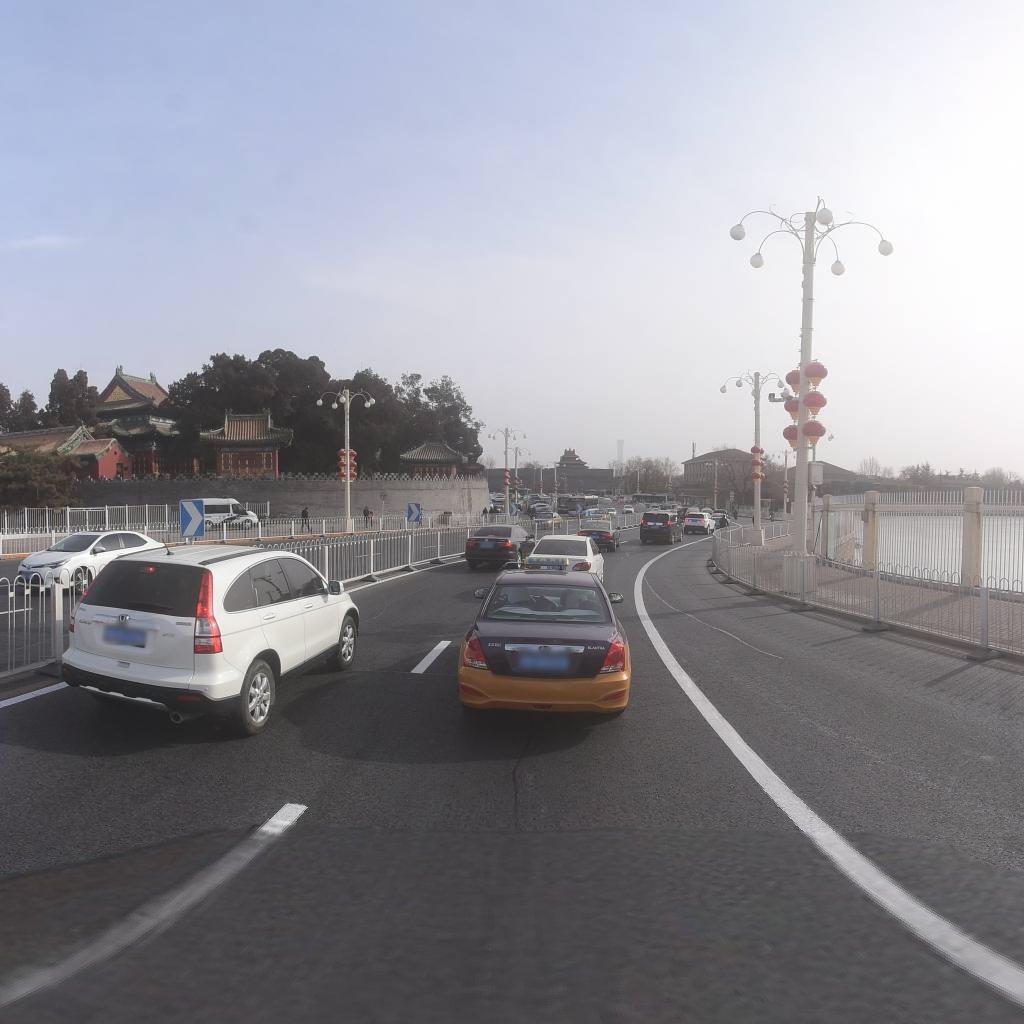
Region: Xicheng
Road damage annotations: longitudinal crack, longitudinal patch, longitudinal patch, transverse patch